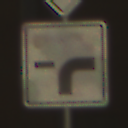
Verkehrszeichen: VerlaufVorfahrtsstrasse9
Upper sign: Vorfahrtsstrasse
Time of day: Midday
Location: Outdoor (Urban)
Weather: Clear
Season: NotSpecified
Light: Natural